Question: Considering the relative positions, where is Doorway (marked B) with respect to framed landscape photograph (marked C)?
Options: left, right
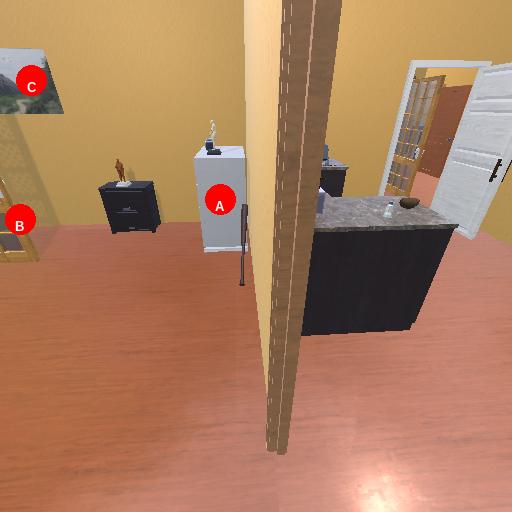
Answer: left